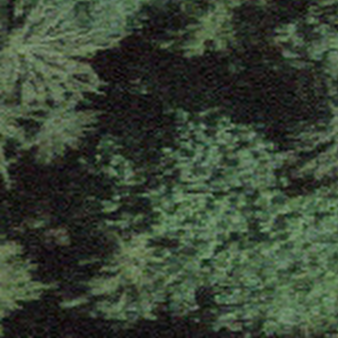
Label: other